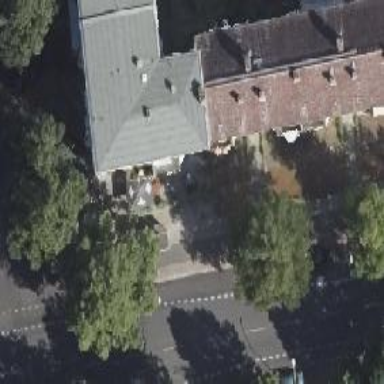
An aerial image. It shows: Bar.